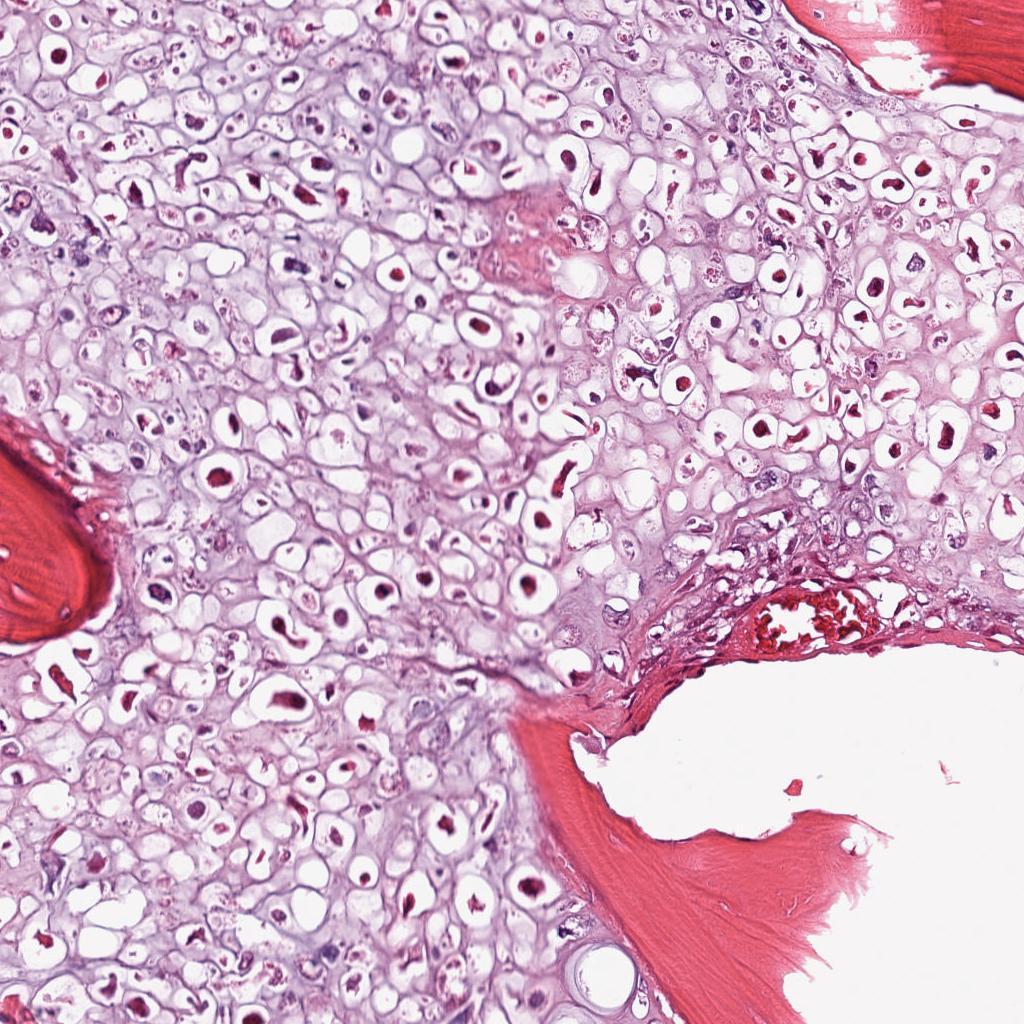
Label: Viable